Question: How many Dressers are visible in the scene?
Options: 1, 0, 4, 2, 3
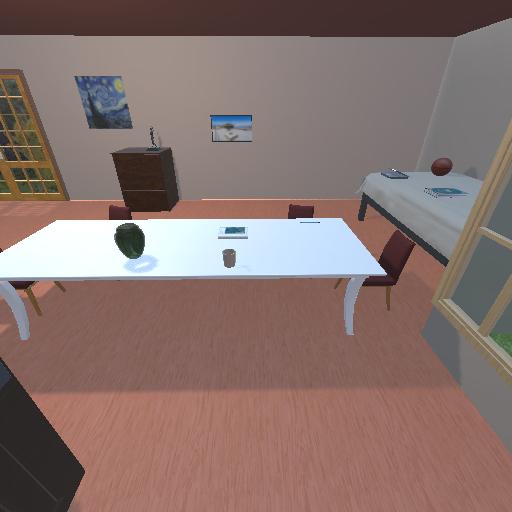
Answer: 1